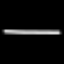
Label: line